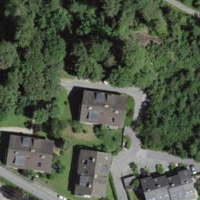
EUNIS habitat code: 55
Species observed at this site:
Hedera helix
Corylus avellana
Prunus spinosa